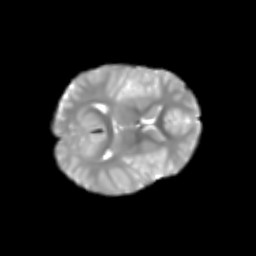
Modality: T2w
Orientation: axial
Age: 7
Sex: female
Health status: healthy